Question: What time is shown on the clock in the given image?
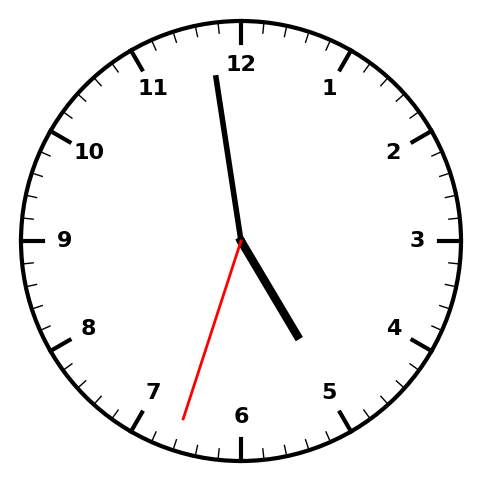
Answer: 04:58:33